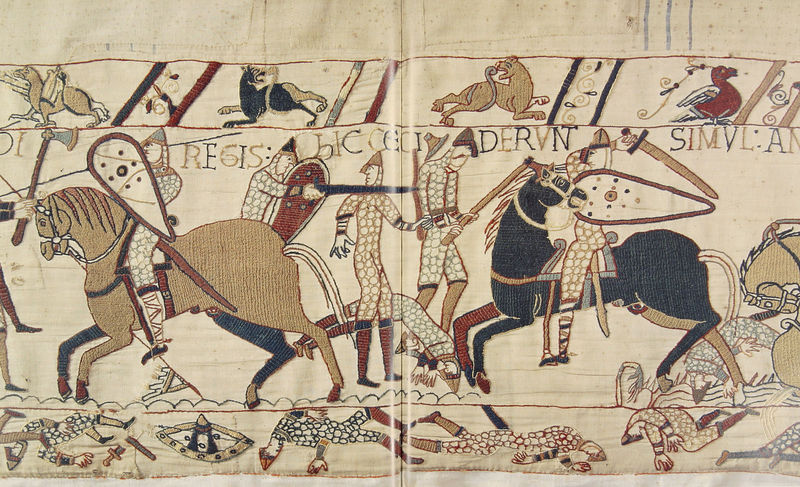
Titel: Teppich von Bayeux
Institution: Bayeux, Städtisches Museum
Schlagwörter: blau, kampf, vogel, braun, schwarz, rot, tiere, beige, teppich, tot, gold, pferd, pferde, reiter, schrift, französisch, bretagne, krieg, schlacht, lanze, soldaten, schild, schwert, schwerter, leichen, ritter, rüstung, helme, löwen, axt, fabelwesen, löwe, opfer, speer, gestickt, textil, gefallene, schacht, raubtier, streitaxt, teppich von bayeux